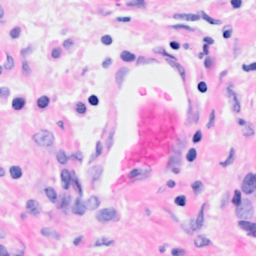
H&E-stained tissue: Breast